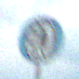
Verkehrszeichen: SchneekettenVorgeschrieben
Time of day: MorningAfternoon
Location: Outdoor (Nature)
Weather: PartlyCloudy
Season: NotSpecified
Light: Natural